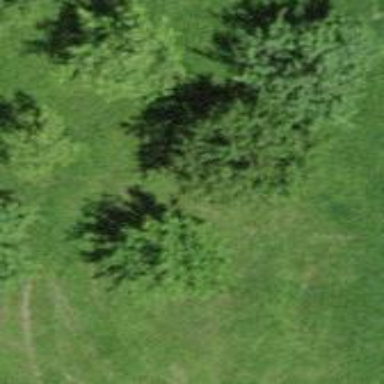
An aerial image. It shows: Orchard.